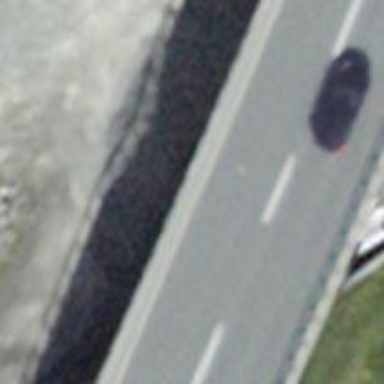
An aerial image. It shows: Primary highway bridge with asphalt surface and no sidewalk.